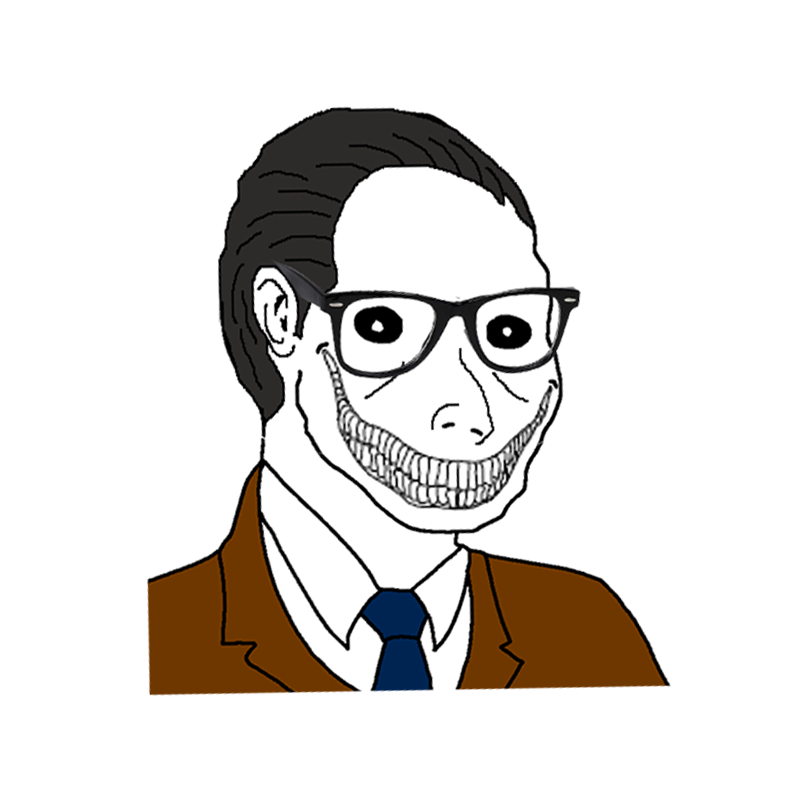
Label: 5_Oomer